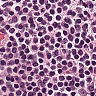
Metastatic tissue present: no